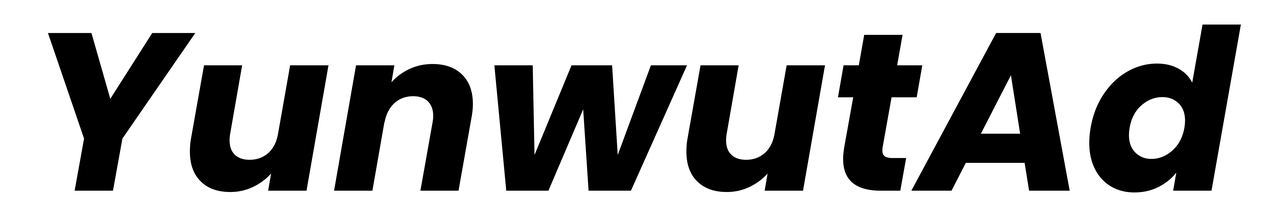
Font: Poppins-BoldItalic